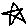
Label: star